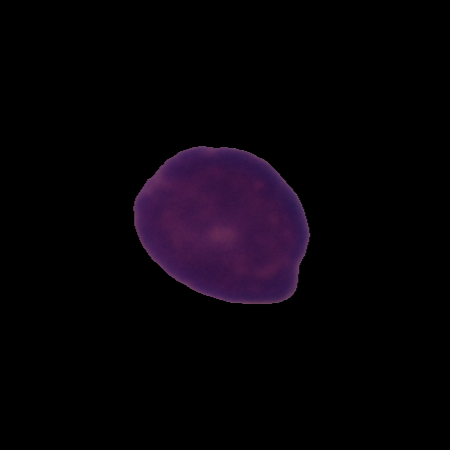
Label: healthy